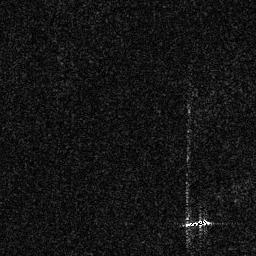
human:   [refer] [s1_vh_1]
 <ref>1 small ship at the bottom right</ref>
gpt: <box>[[71, 84, 82, 89, 0]]</box>